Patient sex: M
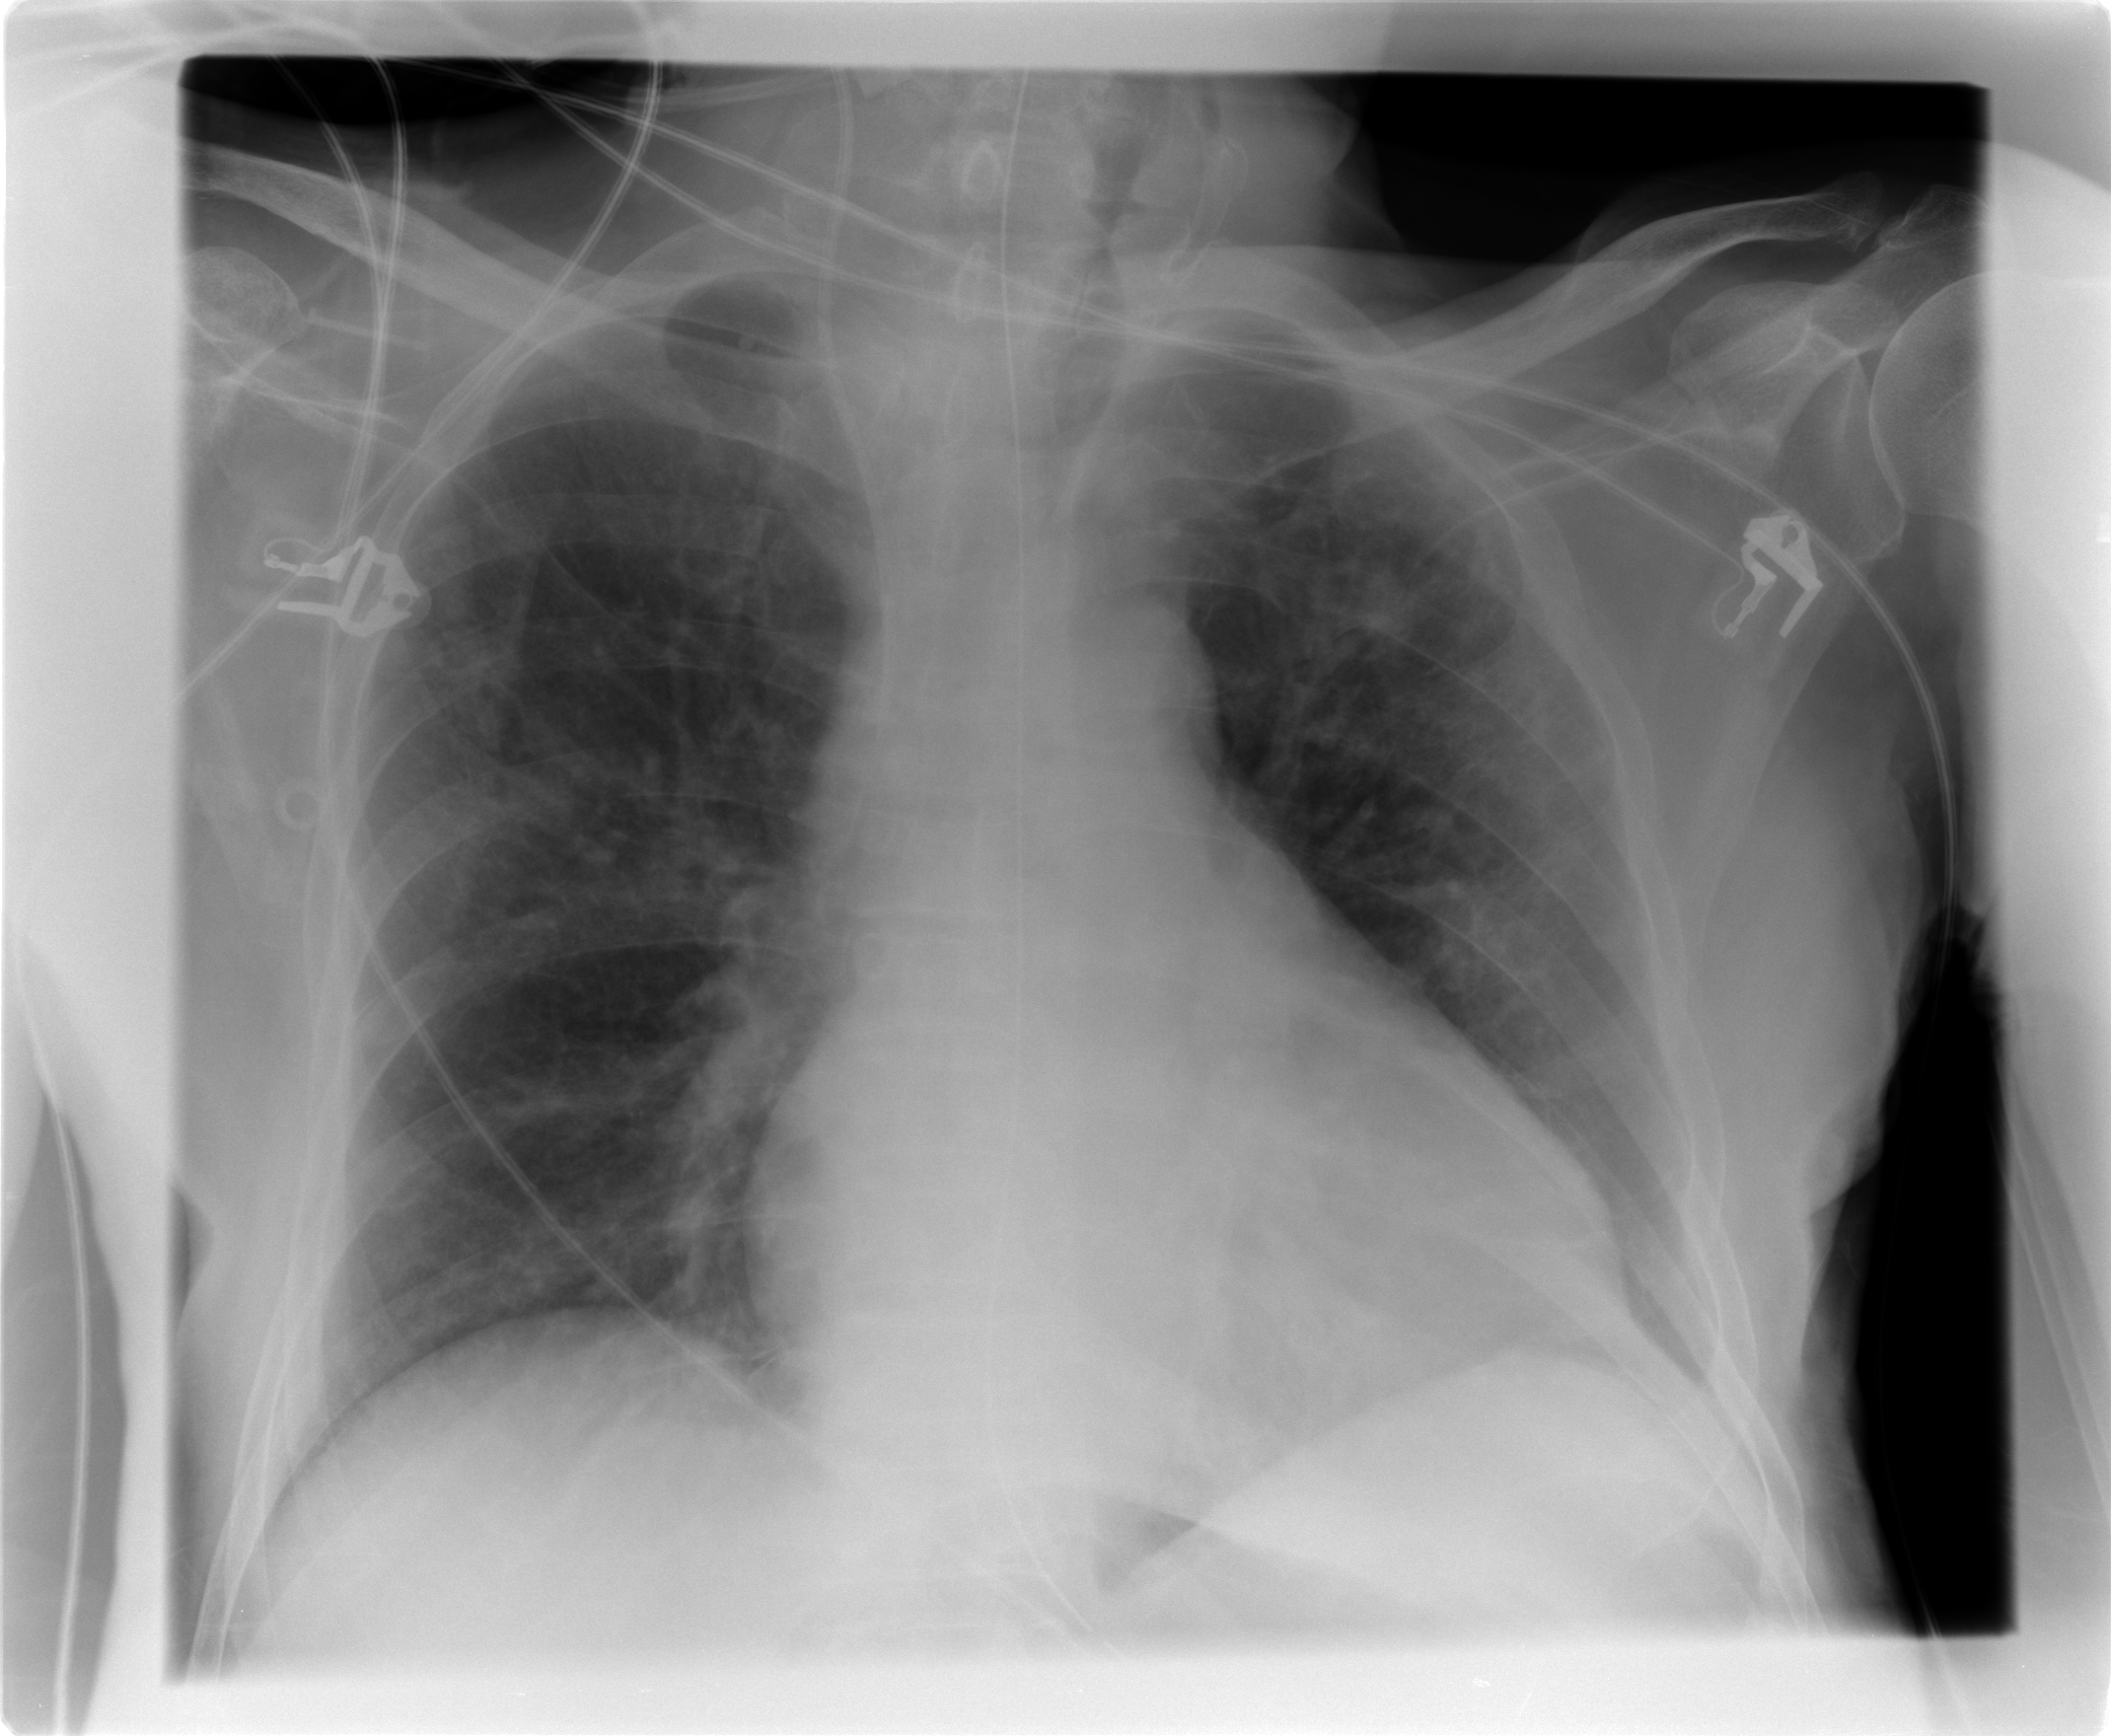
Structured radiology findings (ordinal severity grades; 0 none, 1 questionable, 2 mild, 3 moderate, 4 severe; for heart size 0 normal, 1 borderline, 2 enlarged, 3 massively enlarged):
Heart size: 2
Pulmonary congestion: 2
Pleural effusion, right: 0
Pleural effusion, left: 2
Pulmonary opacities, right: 0
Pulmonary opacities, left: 2
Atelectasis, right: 0
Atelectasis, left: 2